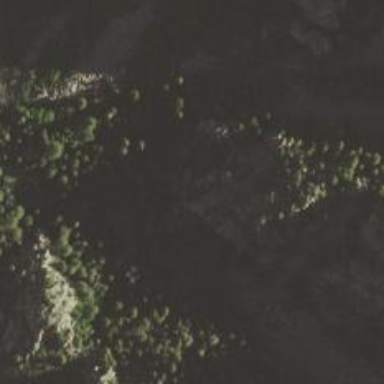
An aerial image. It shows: Natural cliff.